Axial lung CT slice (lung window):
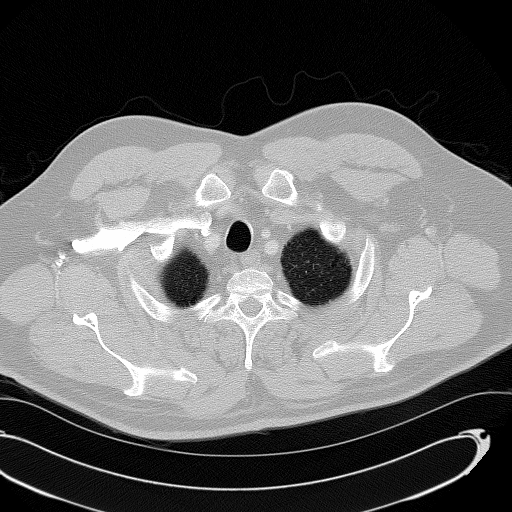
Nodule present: no